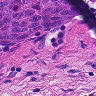
Metastatic tissue present: yes